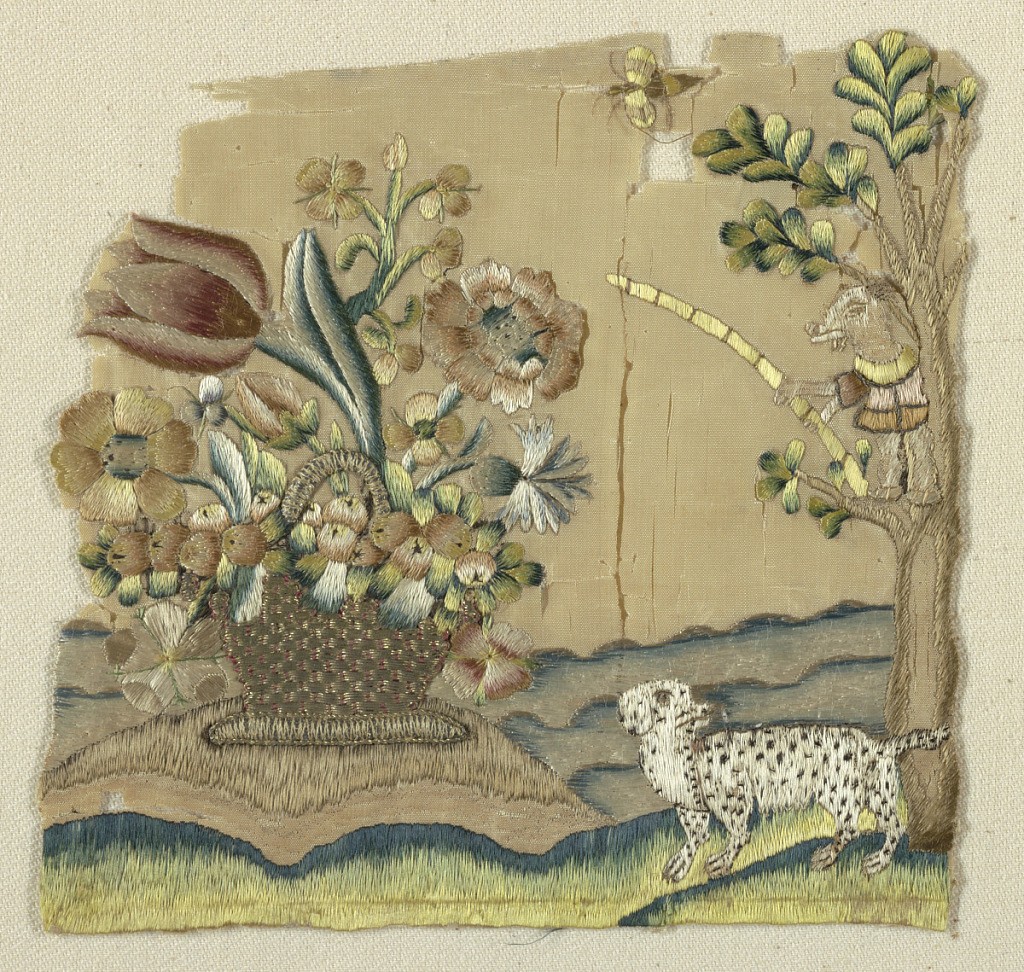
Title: Fragment
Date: early 18th century
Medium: silk Technique: embroidered
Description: Fragment show a basket of flowers resting on a small mound.  Background has wavy blue lines suggesting water. Foreground has grass and a tree on the right. A black and white spotted dog stands near the tree while a small creature or animal in a tunic stands on a tree branch.